Question: that's my flash site , I want to extend the gray box to reach the edge of the HTML page . I mean that I don't want the background color to appear .
sorry for my bad English .

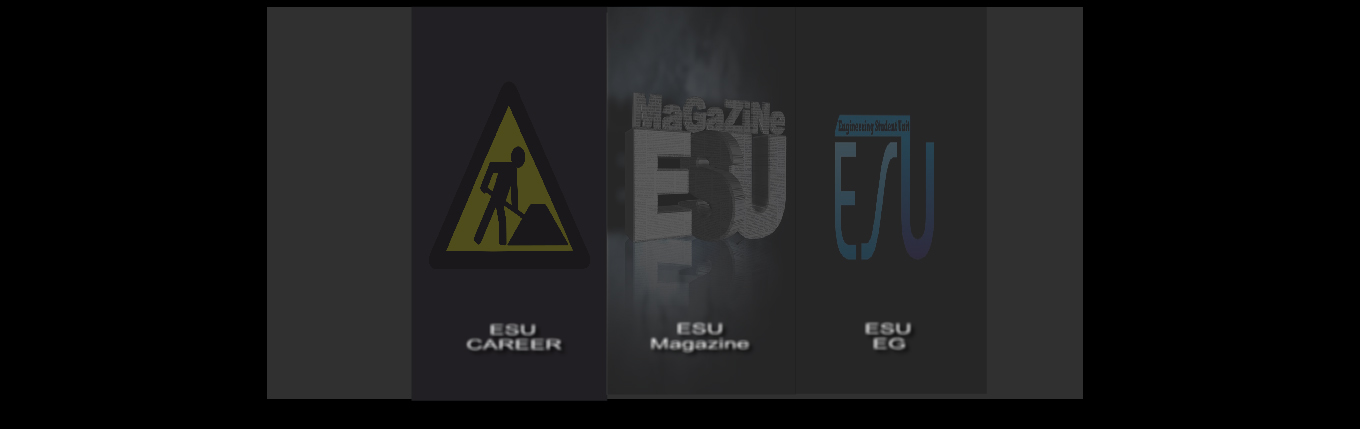
Answer: To get your embedded SWF to be 100% width and height, you need to do it in the HTML/CSS. First make sure there is no padding or margin around the edges:
'''
html, body {
margin:0;
padding:0;
width:100%;
height:100%;
}
'''
Then make sure you set the width and height of the embedded SWF object is set to 100%.
You also might need to set the SWF param "scale" to "noScale".